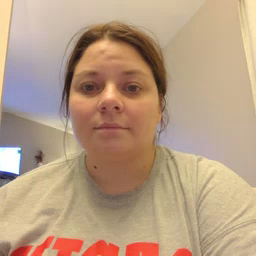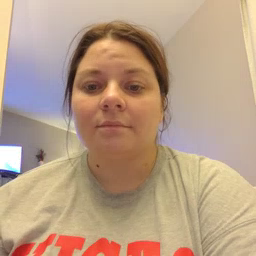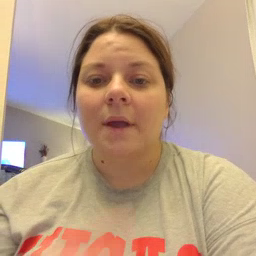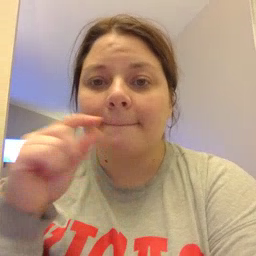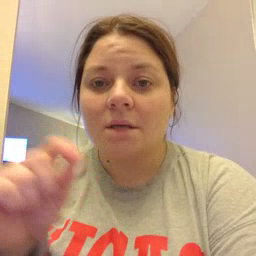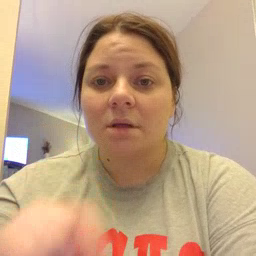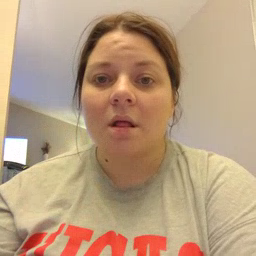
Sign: pencil